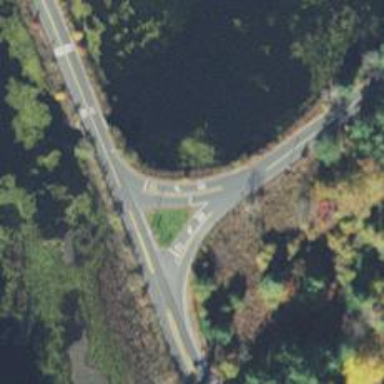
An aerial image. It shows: Road with "give way" sign.